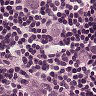
Metastatic tissue present: yes